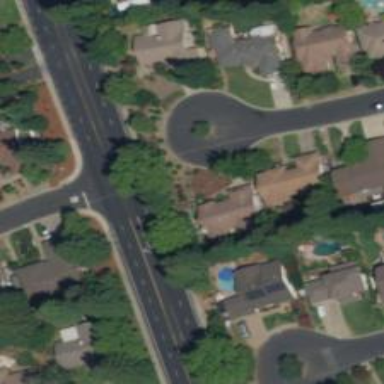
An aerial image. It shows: Turning loop on the road.